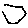
Label: hexagon